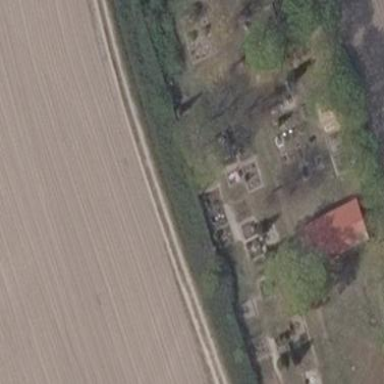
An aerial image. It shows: Cemetery.